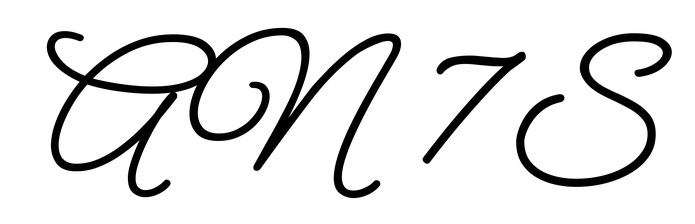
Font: MeowScript-Regular